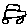
Label: car